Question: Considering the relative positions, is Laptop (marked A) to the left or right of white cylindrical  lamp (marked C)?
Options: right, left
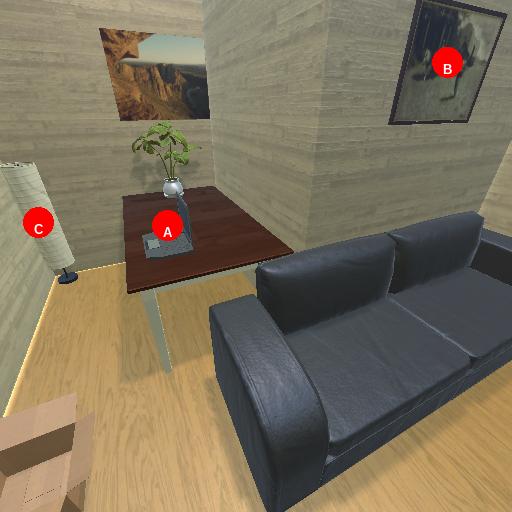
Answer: right